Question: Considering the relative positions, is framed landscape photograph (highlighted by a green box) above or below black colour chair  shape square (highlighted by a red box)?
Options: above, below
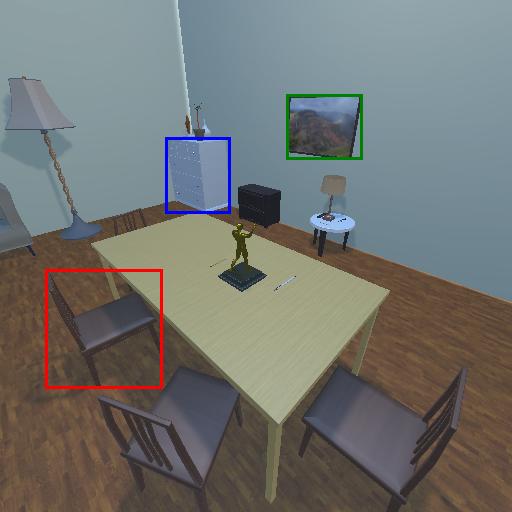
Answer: above